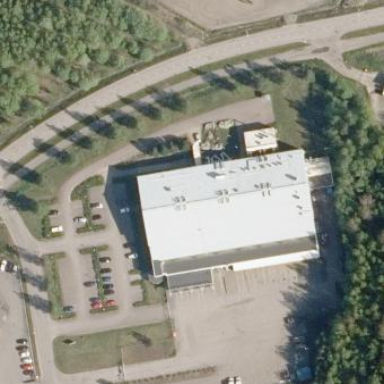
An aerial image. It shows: Commercial building.